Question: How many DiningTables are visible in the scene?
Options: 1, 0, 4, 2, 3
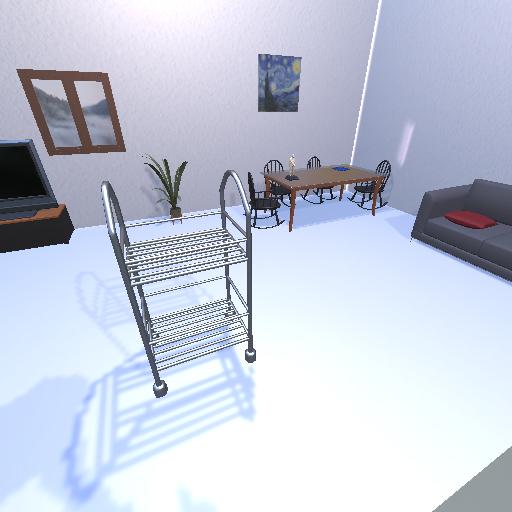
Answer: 1